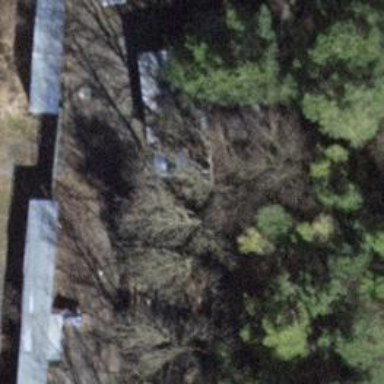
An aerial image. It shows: Military bunker.